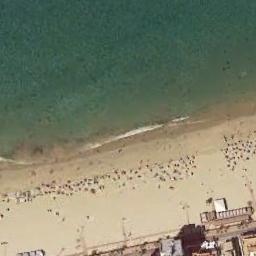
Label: beach